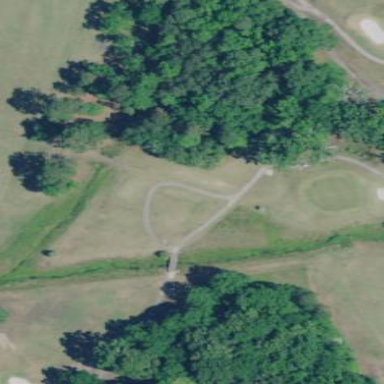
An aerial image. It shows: Rough area on grassy golf course.